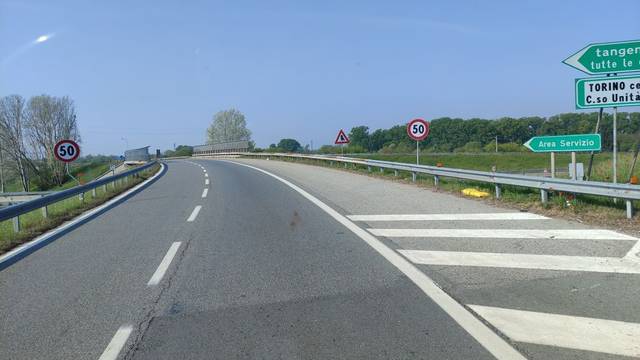
Region: Italy
Coordinates: 44.99, 7.696